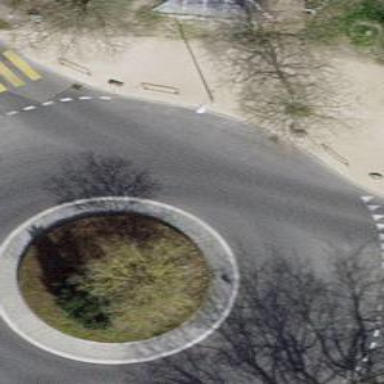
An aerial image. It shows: Tertiary road that leads to roundabout.